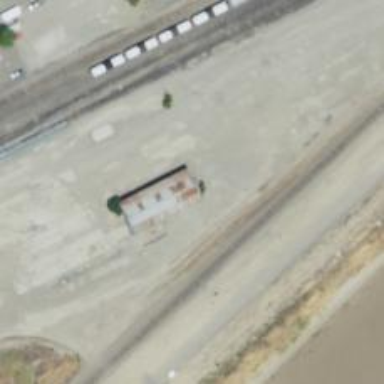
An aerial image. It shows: Abandoned railway yard is depicted.